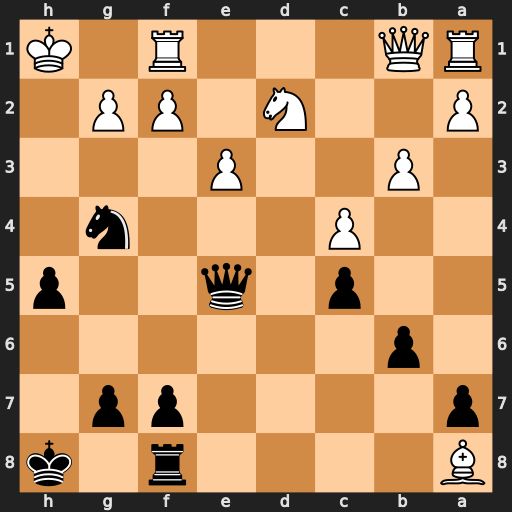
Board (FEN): B4r1k/p4pp1/1p6/2p1q2p/2P3n1/1P2P3/P2N1PP1/RQ3R1K
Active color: b
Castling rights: -
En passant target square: -
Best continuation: Qh2#